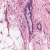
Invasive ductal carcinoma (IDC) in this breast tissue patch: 0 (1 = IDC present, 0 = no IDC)